Question: '''
library(mapdata)
library(ggplot2)
'''
The 'data.frame' is similar to the structure of my actual data set. For each siteid, I have its latitude (y) and longitude (x) along with its discharge value (value) & the id for the site type (either 3313 or 9012 in the factor ID).
'''
sest <- structure(list(siteid = c("tn1", "tn2", "tn3", "tn4", "tn5",
"tn6", "tn7", "tn8", "tn9", "tn10"), value = c(27.<PHONE>, 0.681706,
<PHONE>, 16.<PHONE>, 6.<PHONE>, 29.<PHONE>, 3.<PHONE>, 32.<PHONE>,
11.<PHONE>, 9.<PHONE>), ID = structure(c(1L, 2L, 1L, 2L, 2L,
2L, 2L, 2L, 1L, 1L), .Label = c("3313", "9012"), class = "factor"),
x = c(-117.850741187576, -131.<PHONE>, -118.308210170362,
-78.1155254854821, -83.6506382236257, -102.284060011152,
-84.2474668263458, -111.359446789138, -96.1721648671664,
-79.8908686544746), y = c(40.4807797027752, 43.5143695573788,
40.3879383672029, 41.1744817113504, 44.7975007991772, 43.9755006495398,
41.9328322575893, 44.8813332372811, 40.4764496104326, 42.909506658325
)), .Names = c("siteid", "value", "ID", "x", "y"), row.names = c(NA,
-10L), class = "data.frame")
# siteid value ID x y
# 1 tn1 27.<PHONE>.85074 40.48078
# 2 tn2 <PHONE>.10326 43.51437
# 3 tn3 <PHONE>.30821 40.38794
# 4 tn4 16.<PHONE> -78.11553 41.17448
# 5 tn5 6.<PHONE> -83.65064 44.79750
# 6 tn6 29.<PHONE>.28406 43.97550
# 7 tn7 3.<PHONE> -84.24747 41.93283
# 8 tn8 32.<PHONE>.35945 44.88133
# 9 tn9 11.<PHONE> -96.17216 40.47645
# 10 tn10 9.<PHONE> -79.89087 42.90951
'''
---
'''
usa_map <- data.frame(map("worldHires", "USA")[c("x", "y")])
p <- ggplot(usa_map, aes(x, y)) + geom_path()
p <- p + geom_point(data = sest, aes(x = x, y = y, size = value, color = ID))
print(p)
'''
The first 2 lines for producing the following map are revised from
<URL>

The map above provides the basic idea that I'm trying to accomplish; however, I want to specify the Discharge values ("Discharge" replacing "value" in the Legend name) to be in the following range: < 1, 1 - 10, 10 - 20, 20 - 30, and > 30. I also want to specify the colors used for ID.
I have shown my code below where I have attempted to create the real map that I want. The error message that I have received follows the full R code.
'''
p <- ggplot(usa_map, aes(x, y)) + geom_path()
p <- p + geom_point(data = sest, aes(x = x, y = y, size = value, color = ID))
+ scale_y_continuous(breaks = c(1, 10, 20, 30, 200)) +
scale_size_manual("Discharge", breaks = c("1", "10", "20", "30", "200"),
labels = c("< 1", "1 - 10", "10 - 20", "20 - 30", "> 30"), values = "value")
+ scale_color_manual("ID", values = c("3313" = "purple", "9012" = "green"),
labels = c("All Other IDs", "ID = 9012"))
print(p)
# Error: Continuous value supplied to discrete scale
'''
How should the plot code be revised?
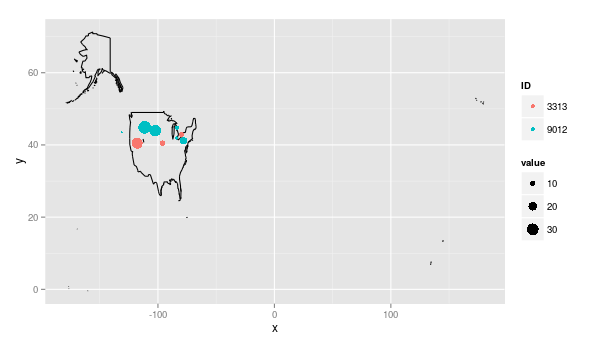
Answer: This should work:
'''
ggplot(usa_map, aes(x, y)) +
geom_path() +
geom_point(data = sest, aes(x = x, y = y, size = value, color = ID)) +
scale_size("Discharge",
breaks = c(1, 10, 20, 30, 200),
labels = c("< 1", "1 - 10", "10 - 20", "20 - 30", "> 30")) +
scale_color_manual("ID", values = c("3313" = "purple", "9012" = "green"),
labels = c("All Other IDs", "ID = 9012"))
'''